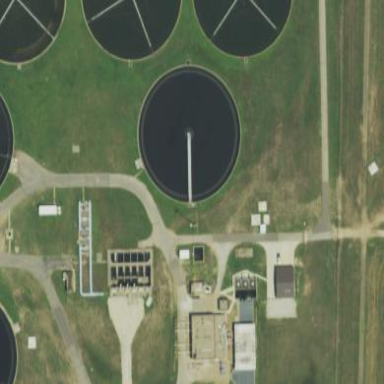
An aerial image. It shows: Wastewater basin.